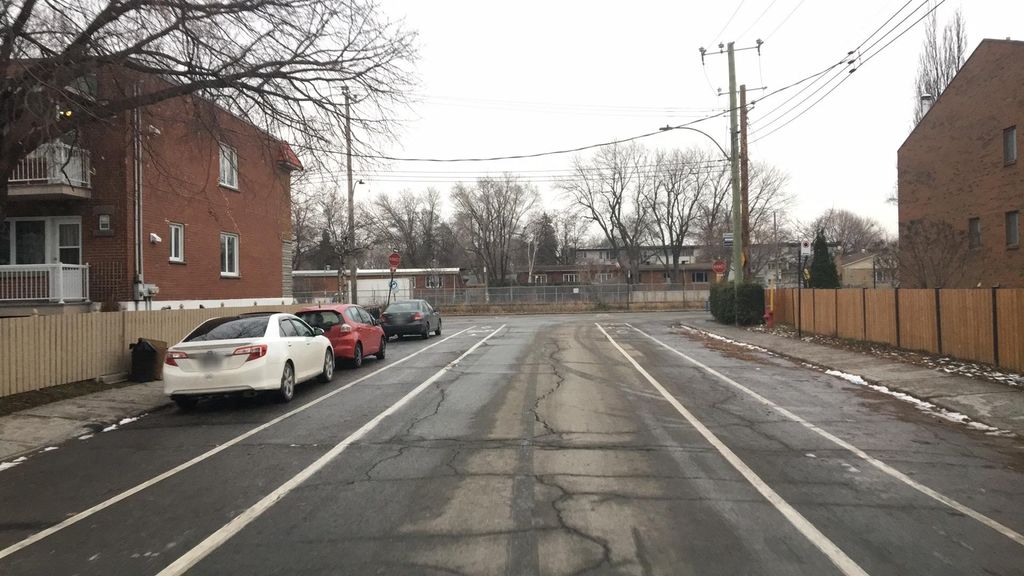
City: montreal